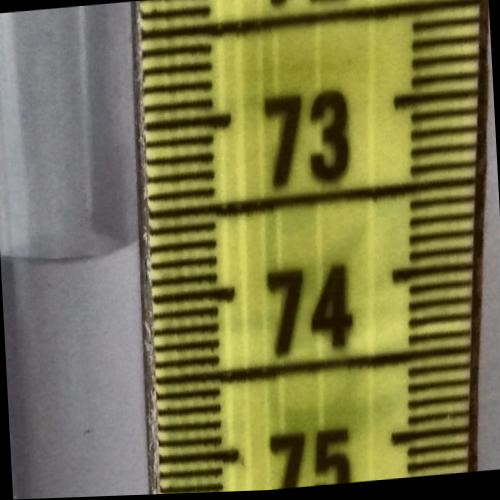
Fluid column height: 73.7 cm